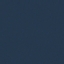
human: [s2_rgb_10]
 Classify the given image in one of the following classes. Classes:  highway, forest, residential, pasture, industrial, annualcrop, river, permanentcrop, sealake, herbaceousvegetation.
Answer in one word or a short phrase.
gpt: SeaLake